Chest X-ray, PA view. Patient: 66 years old, sex M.
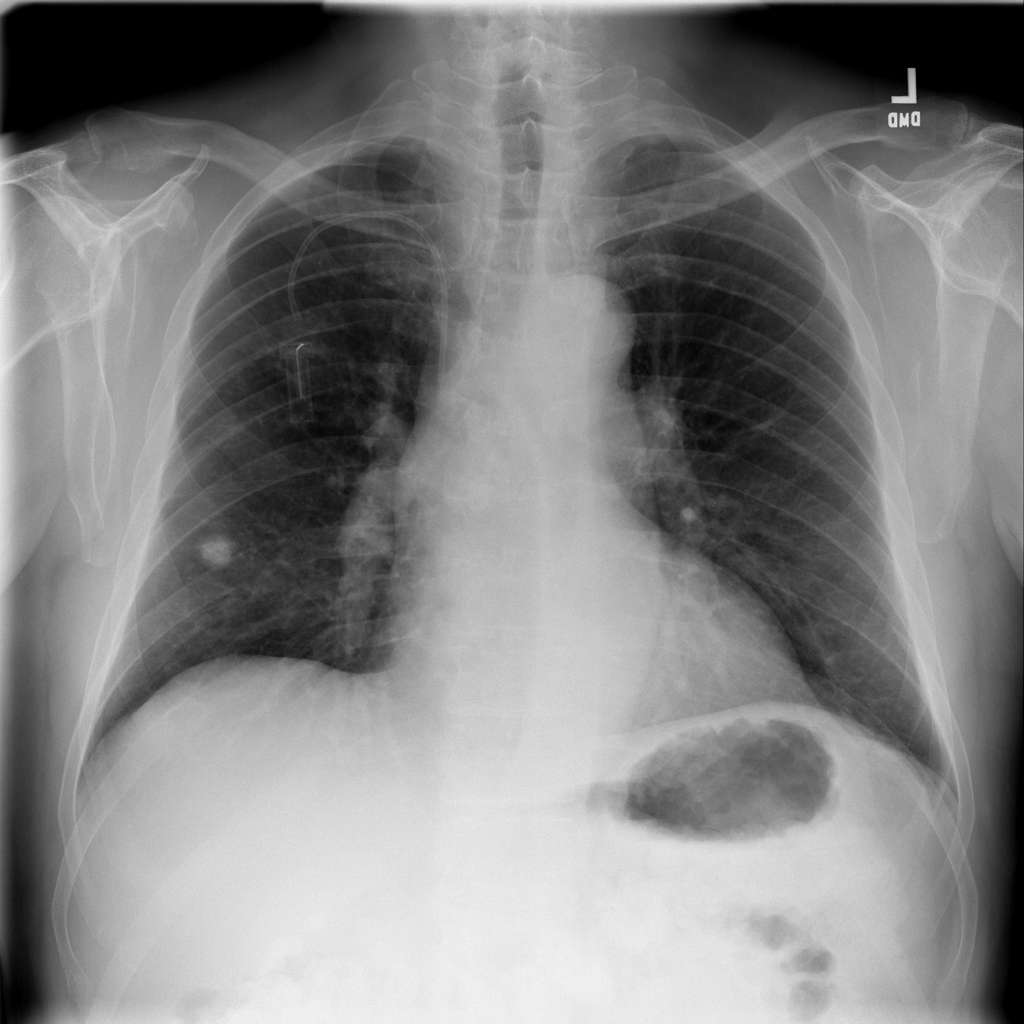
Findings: No Finding